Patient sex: M
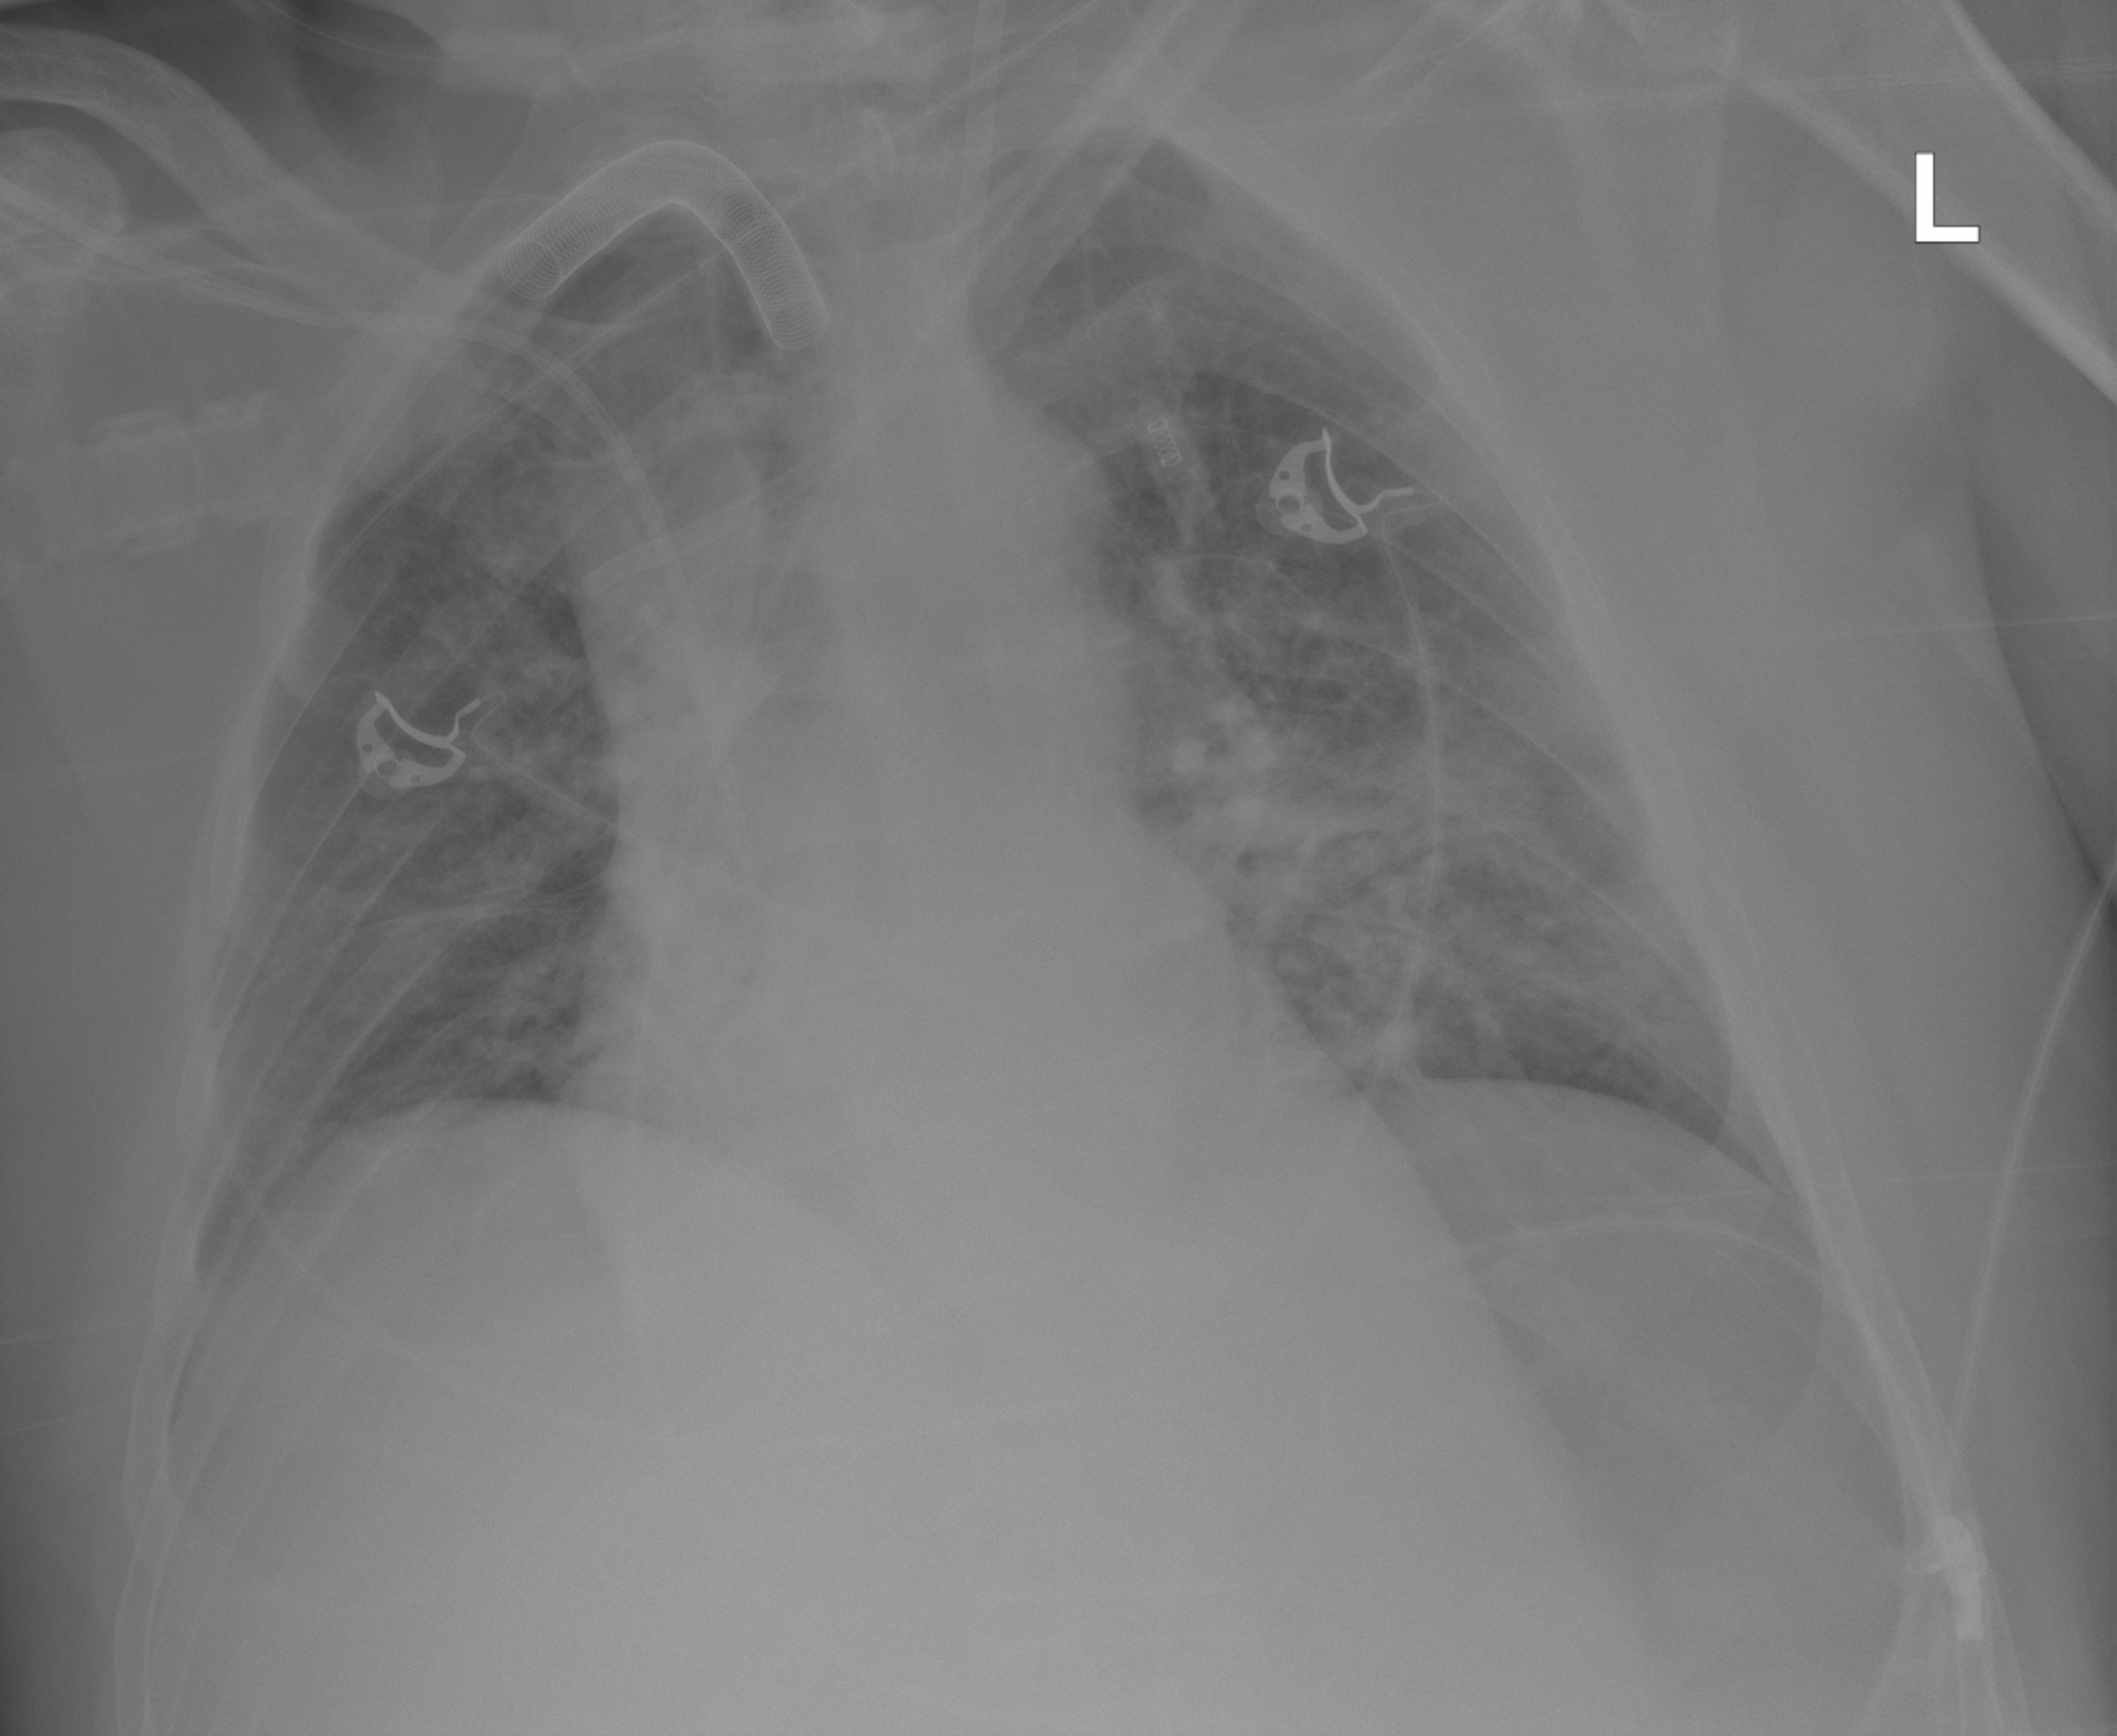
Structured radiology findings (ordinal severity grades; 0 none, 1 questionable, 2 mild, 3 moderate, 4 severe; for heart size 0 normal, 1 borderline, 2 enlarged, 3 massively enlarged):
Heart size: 1
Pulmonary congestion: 0
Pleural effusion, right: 0
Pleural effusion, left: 0
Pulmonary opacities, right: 2
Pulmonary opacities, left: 2
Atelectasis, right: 2
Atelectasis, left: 2